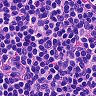
Metastatic tissue present: no